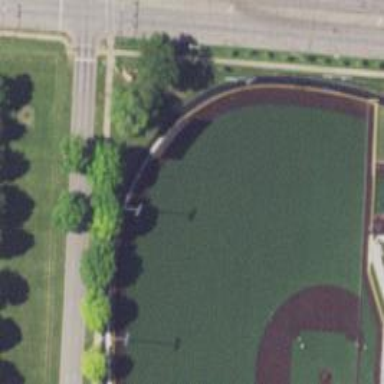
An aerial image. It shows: Baseball pitch for leisure land activities.